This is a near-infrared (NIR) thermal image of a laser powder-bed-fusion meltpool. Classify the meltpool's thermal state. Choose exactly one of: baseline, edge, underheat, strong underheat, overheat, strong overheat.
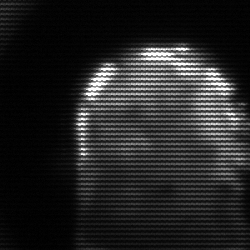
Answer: baseline